Question: In my app I have a method to create a new 'response'. A 'response' has a 'belongs_to' relationship to both a 'player' and 'match'.
In addition 'player' and 'match' both have a 'belongs_to' relationship to a 'team'.
It looks like this:

When inserting a new 'response' I want to validate that the 'player' and 'match' having the 'player_id' and 'match_id' foreign keys in the changeset belong to the same 'team'.
Currently I'm achieving this as follows. First, define a custom validation that checks the records belonging to the foreign keys:
'''
def validate_match_player(changeset) do
player_team =
Player
|> Repo.get(get_field(changeset, :player_id))
|> Map.get(:team_id)
match_team =
Match
|> Repo.get(get_field(changeset, :match_id))
|> Map.get(:team_id)
cond do
match_team == player_team -> changeset
true -> changeset |> add_error(:player, "does not belong to the same team as the match")
end
end
'''
and the use the validation as part of the changeset:
'''
def changeset(model, params \ %{}) do
model
|> cast(params, [:player_id, :match_id, :message])
|> validate_required([:player_id, :match_id, :message])
|> foreign_key_constraint(:match_id)
|> foreign_key_constraint(:player_id)
|> validate_match_player()
|> unique_constraint(
:player,
name: :responses_player_id_match_id_unique,
message: "already has an response for this match"
)
end
'''
This works fine but involves a couple of extra SQL queries to look up the related records in order to get their 'team_id' foreign keys to compare them.
Is there a nicer way to do this, perhaps using constraints, that avoids the extra queries?
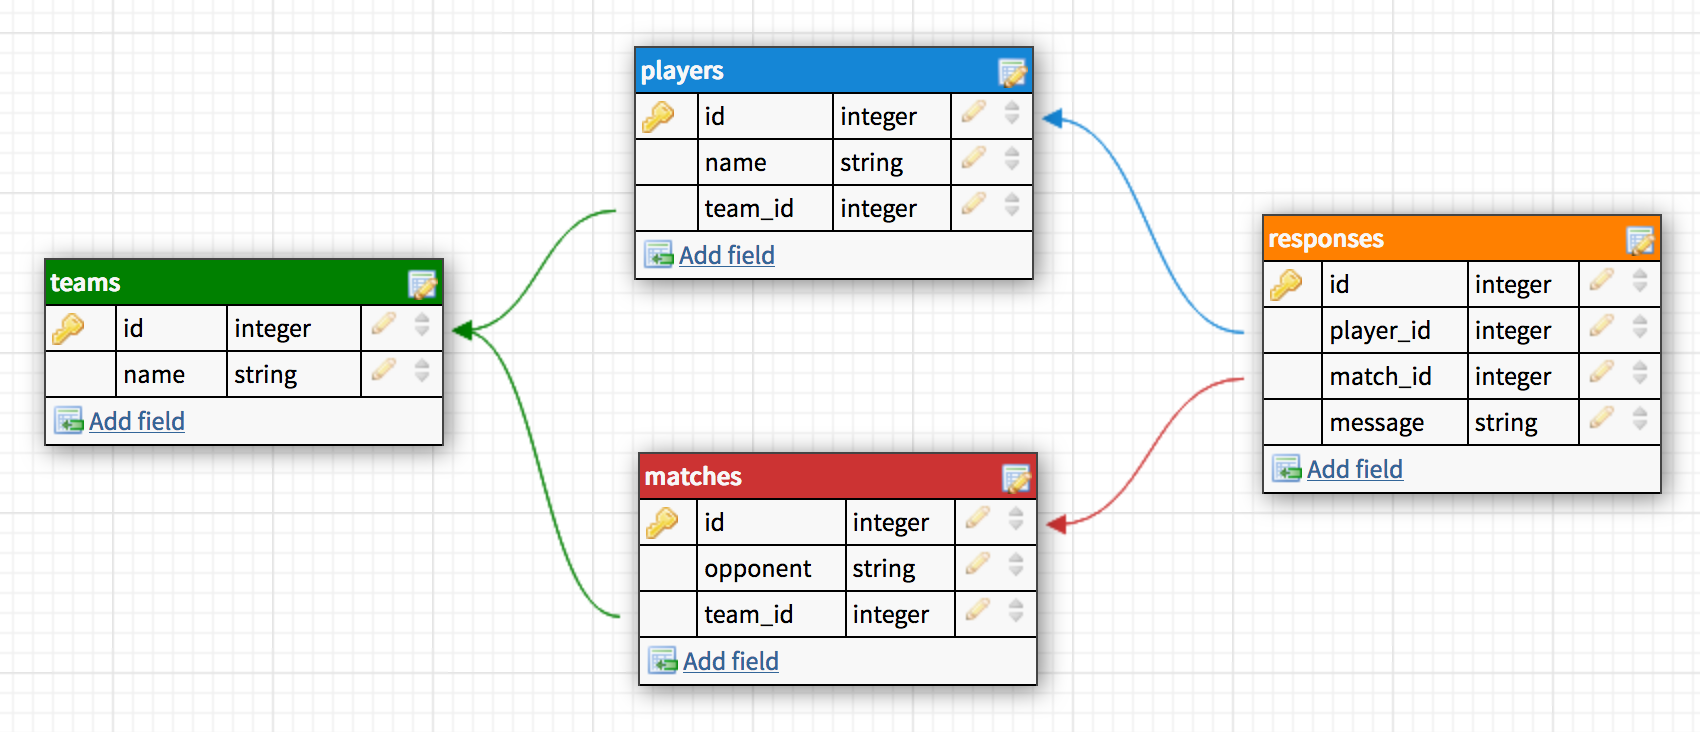
Answer: I have two possible improvements:
- -
# Application Level Solution
Right now you have two queries for checking that player and match belong to the same team. That means two round trips to the database. You could reduce this by half if you use just one query e.g. given the following query:
'''
SELECT COUNT(*)
FROM players AS p
INNER JOIN matches AS m
ON p.team_id = m.team_id
WHERE p.id = NEW.player_id AND m.id = NEW.match_id
'''
you would change your function as follows:
'''
def validate_match_player(changeset) do
player_id = get_field(changeset, :player_id)
match_id = get_field(changeset, :match_id)
[result] =
Player
|> join(:inner, [p], m in Match, on: p.team_id == m.team_id)
|> where([p, m], p.id == ^player_id and m.id == ^match_id)
|> select([p, m], %{count: count(p.id)})
|> Repo.all()
case result do
%{count: 0} ->
add_error(changeset, :player, "does not belong to the same team as the match")
_ ->
changeset
end
end
'''
# Database Level Solution
I'm assuming you're using PostgreSQL, so my answer will correspond to what you can find in the PostgreSQL manual.
There's no (clean) way to define a constraint in the table that does this. Constraints can only access the table where they're defined. Some constraints can only access the column from what they're defined and nothing more ('CHECK CONSTRAINT').
The best approach would be writing a trigger for validating both fields e.g:
'''
CREATE OR REPLACE FUNCTION trigger_validate_match_player()
RETURNS TRIGGER AS $$
IF (
SELECT COUNT(*)
FROM players AS p
INNER JOIN matches AS m
ON p.team_id = m.team_id
WHERE p.id = NEW.player_id AND m.id = NEW.match_id
) = 0
THEN
RAISE 'does not belong to the same team as the match'
USING ERRCODE 'invalid_match_player';
END IF;
RETURN NEW;
$$ LANGUAGE plpgsql;
CREATE TRIGGER responses_validate_match_player
BEFORE INSERT OR UPDATE ON responses
FOR EACH ROW
EXECUTE PROCEDURE trigger_validate_match_player();
'''
The previous trigger will raise an exception when it fails. This also means Ecto will raise an exception. You can see how to handle this exception <URL>.
In the end, maintaining triggers is not easy unless you're using something like <URL> for database migrations.
> PS: If you're curious, the dirty way of doing this in a 'CHECK' constraint is by defining a PostgreSQL function that basically bypasses the limitation. I wouldn't recommend it.
I hope this helps :)